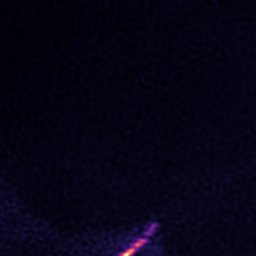
Label: Super-resolution ER image